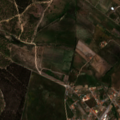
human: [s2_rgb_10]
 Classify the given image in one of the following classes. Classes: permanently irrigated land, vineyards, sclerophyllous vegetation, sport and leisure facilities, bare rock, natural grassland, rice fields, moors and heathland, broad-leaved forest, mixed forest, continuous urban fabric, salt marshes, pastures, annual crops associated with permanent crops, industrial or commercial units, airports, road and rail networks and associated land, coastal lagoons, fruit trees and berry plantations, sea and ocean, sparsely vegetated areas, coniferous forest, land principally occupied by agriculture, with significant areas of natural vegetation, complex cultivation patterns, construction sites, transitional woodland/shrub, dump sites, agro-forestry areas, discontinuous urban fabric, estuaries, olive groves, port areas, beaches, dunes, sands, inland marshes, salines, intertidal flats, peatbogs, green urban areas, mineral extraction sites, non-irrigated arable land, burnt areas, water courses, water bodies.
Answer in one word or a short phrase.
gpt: olive groves, complex cultivation patterns, broad-leaved forest, transitional woodland/shrub